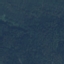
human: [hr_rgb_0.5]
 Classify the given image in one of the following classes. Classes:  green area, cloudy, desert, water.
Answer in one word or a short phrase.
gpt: green area